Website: crate-barrel
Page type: payment
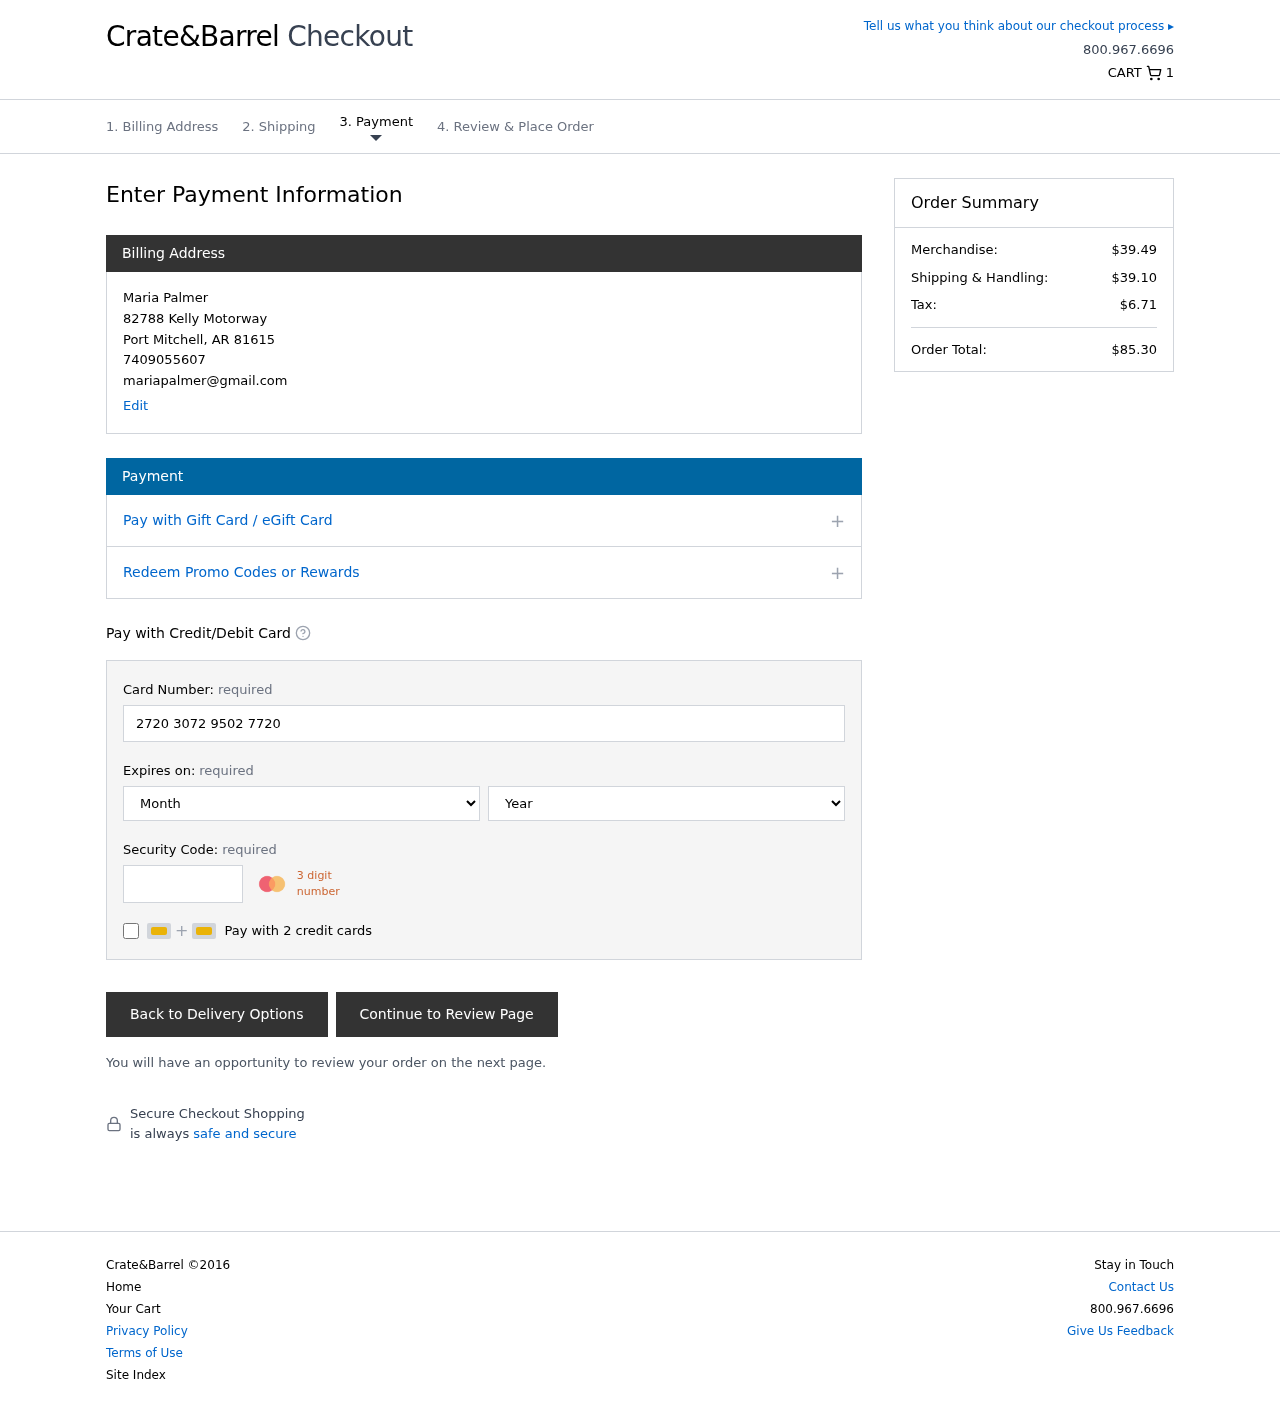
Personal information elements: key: PII_CARD_CVV
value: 578
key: PII_CARD_EXPIRY_MONTH
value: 04
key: PII_CARD_EXPIRY_YEAR
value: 28
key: PII_CARD_NUMBER
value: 2720 3072 9502 7720
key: PII_CITY
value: Port Mitchell
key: PII_EMAIL
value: mariapalmer@gmail.com
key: PII_FULLNAME
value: Maria Palmer
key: PII_PHONE
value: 7409055607
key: PII_POSTCODE
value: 81615
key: PII_STATE_ABBR
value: AR
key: PII_STREET
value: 82788 Kelly Motorway
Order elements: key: ORDER_NUM_ITEMS
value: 1
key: ORDER_SUBTOTAL
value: $39.49
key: ORDER_SHIPPING_COST
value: $39.10
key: ORDER_TAX
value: $6.71
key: ORDER_TOTAL
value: $85.30